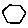
Label: hexagon